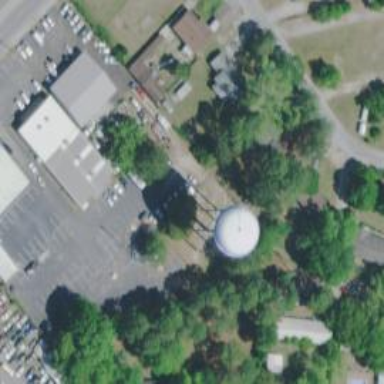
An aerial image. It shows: Water tower that is man-made.